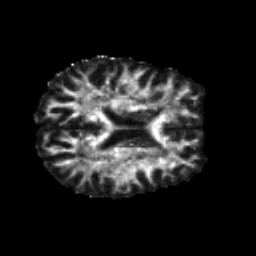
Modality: FA
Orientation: axial
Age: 22
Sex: male
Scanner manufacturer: siemens
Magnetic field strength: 3 T
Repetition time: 8.8 s
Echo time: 0.085 s